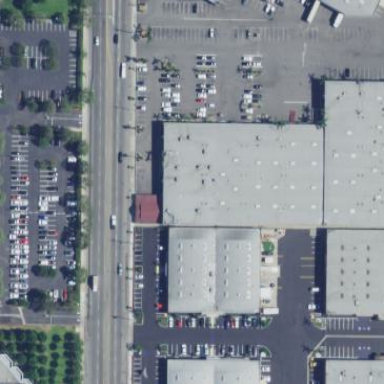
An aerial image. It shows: Warehouse building.